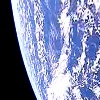
Label: cloud